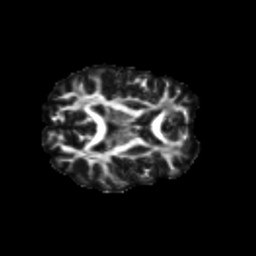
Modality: FA
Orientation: axial
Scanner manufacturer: siemens
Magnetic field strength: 3 T
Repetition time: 9.2 s
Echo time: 0.084 s